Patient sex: M
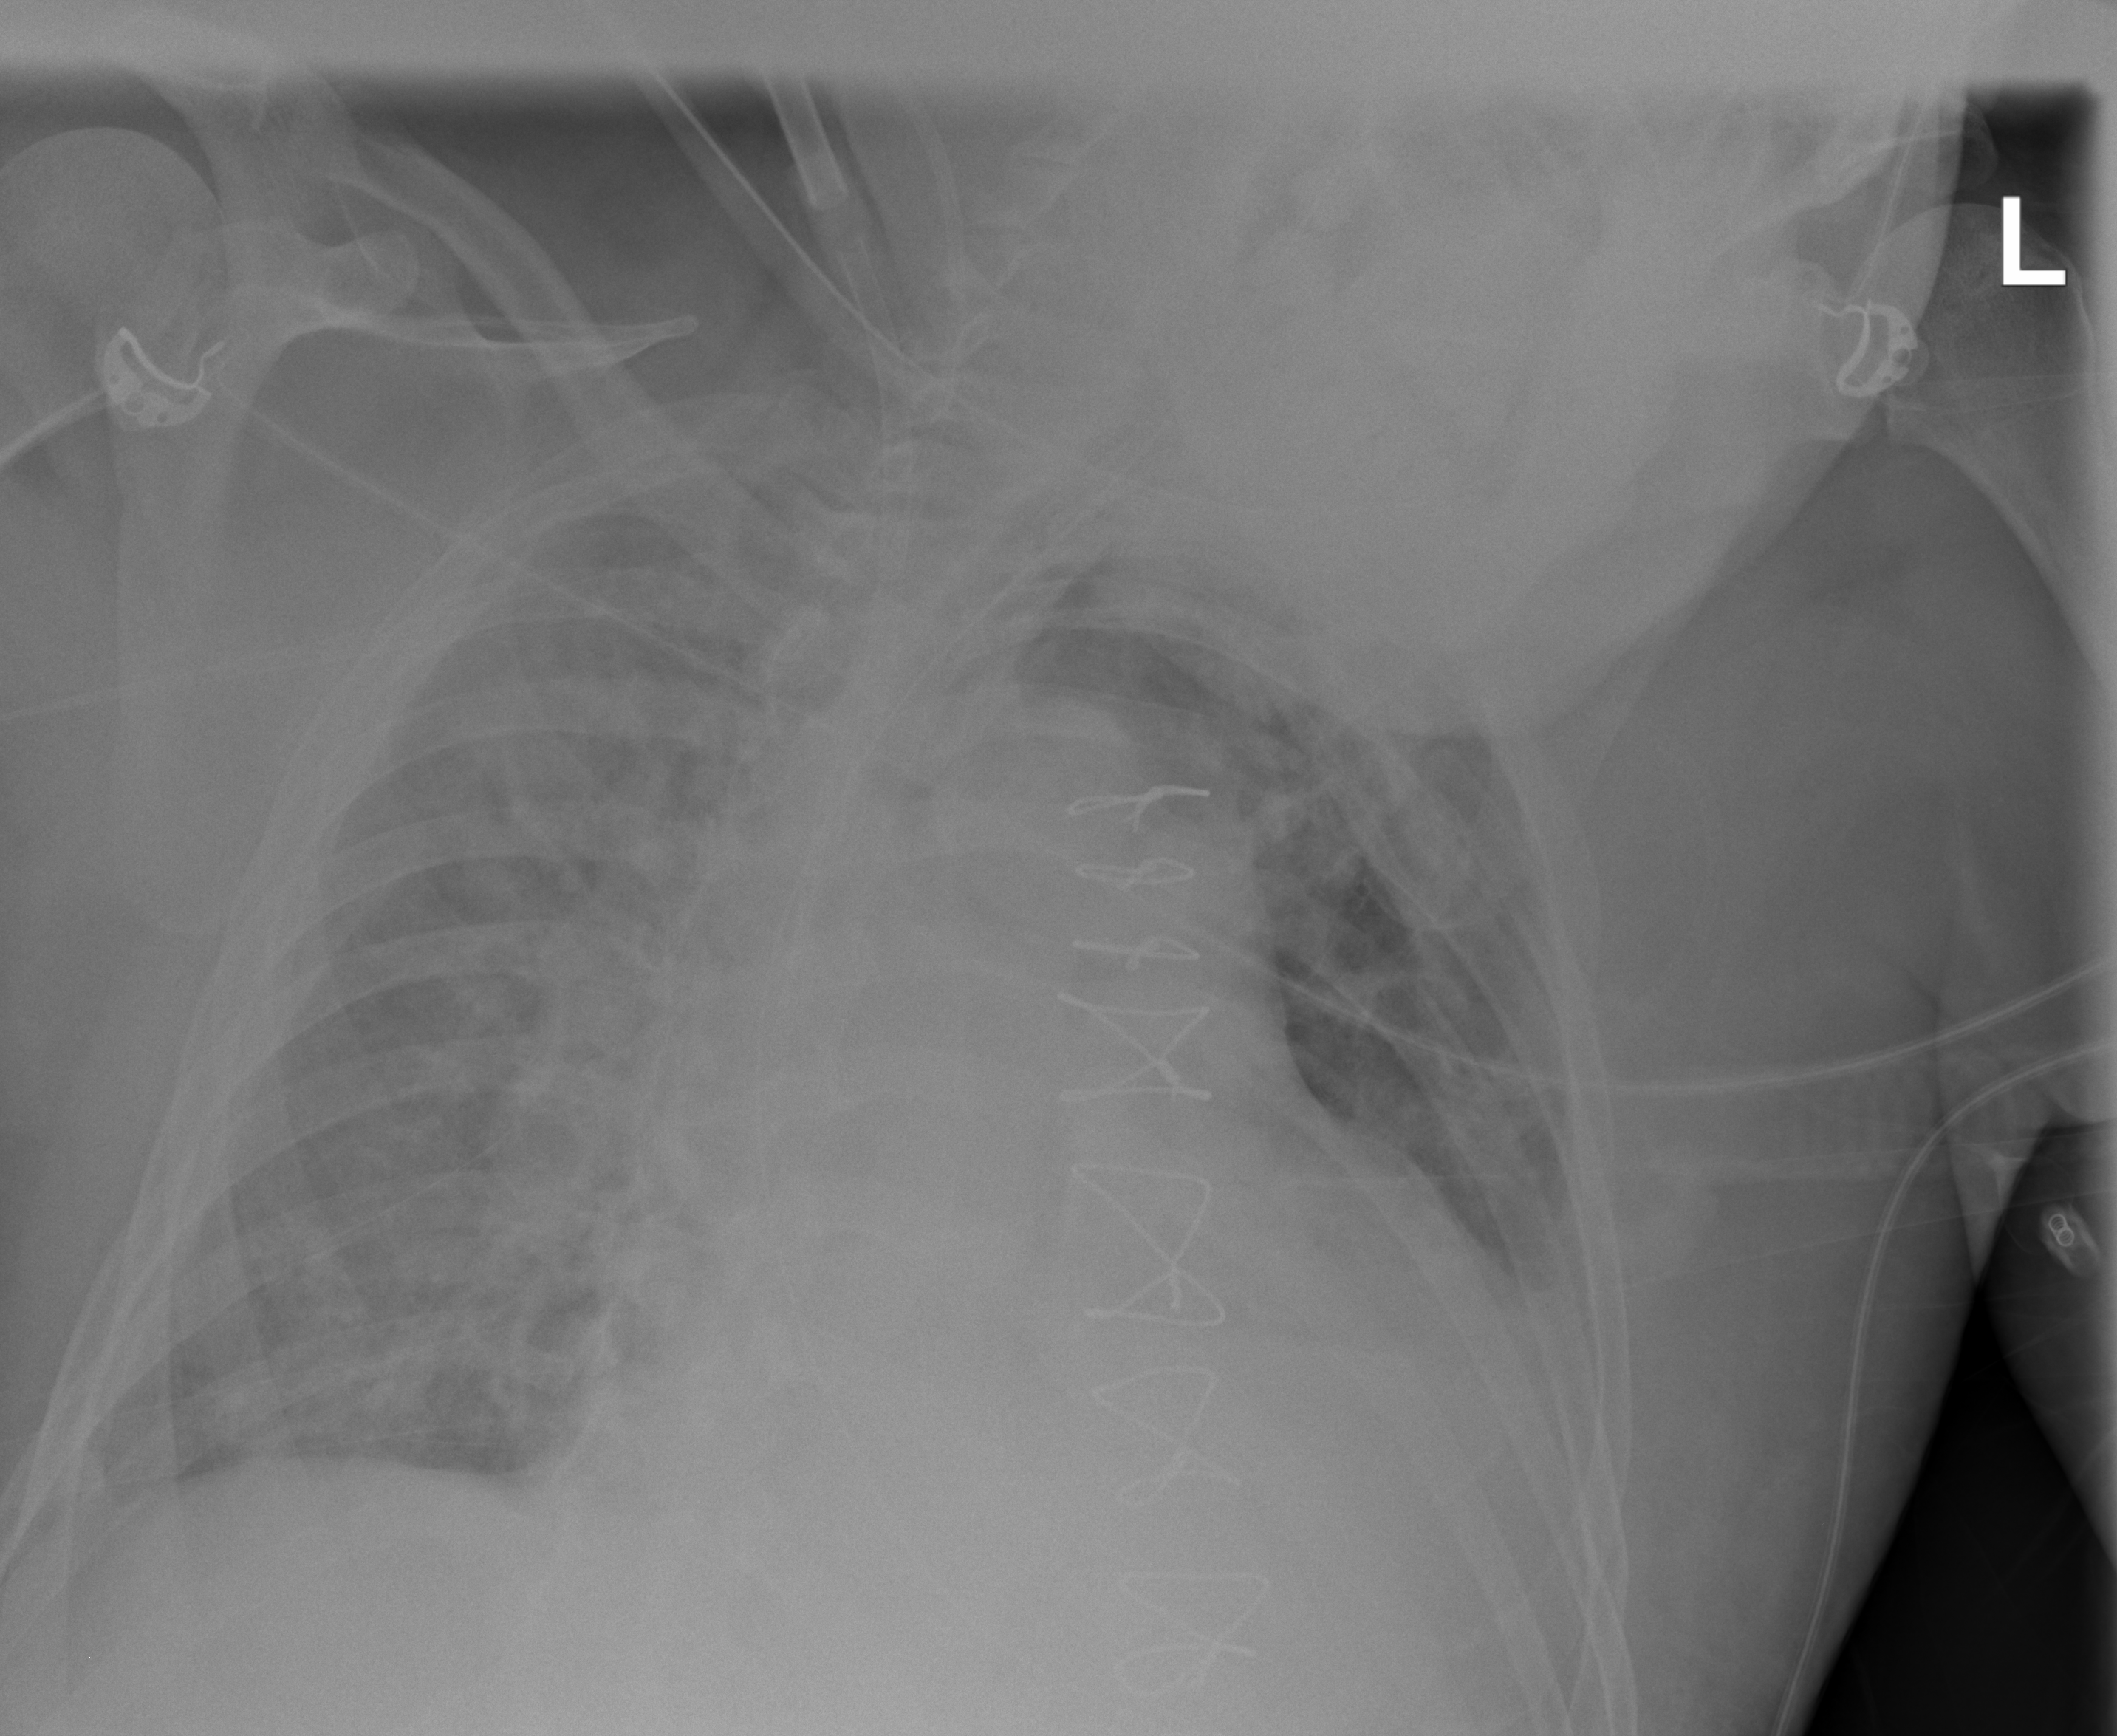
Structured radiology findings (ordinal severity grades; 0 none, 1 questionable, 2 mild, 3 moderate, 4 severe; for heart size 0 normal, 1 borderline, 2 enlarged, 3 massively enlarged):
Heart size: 2
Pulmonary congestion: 2
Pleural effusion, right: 0
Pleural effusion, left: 2
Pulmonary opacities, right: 2
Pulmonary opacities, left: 2
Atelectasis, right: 0
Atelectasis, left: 2